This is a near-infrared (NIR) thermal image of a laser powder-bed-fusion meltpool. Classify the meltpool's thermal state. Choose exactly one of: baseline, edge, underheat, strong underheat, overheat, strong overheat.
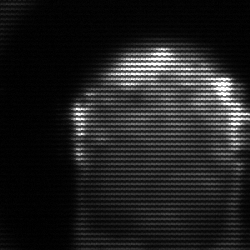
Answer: baseline